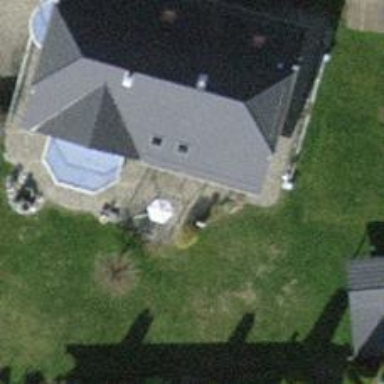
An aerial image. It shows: Detached building with half-hipped roof shape.